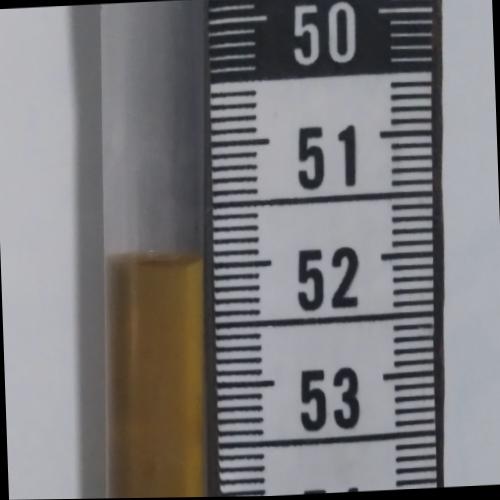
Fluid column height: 51.9 cm